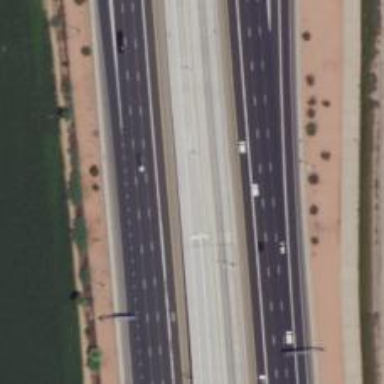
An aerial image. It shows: Motorway link.